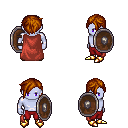
a pixel art fantasy rpg character, male body template, dark elf, purple skin, maroon cape, red pants, brunette pixie cut hairstyle, gold boots, shield, four views (front, back, left, right), 2x2 character sprite sheet, small pixel art, hard edges, no anti-aliasing